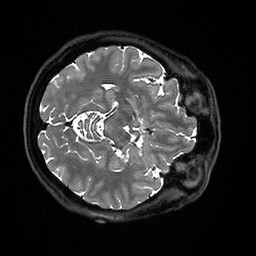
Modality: T2w
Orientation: axial
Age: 45
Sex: female
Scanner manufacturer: ge
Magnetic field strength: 3 T
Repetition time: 3.202 s
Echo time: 0.06629 s